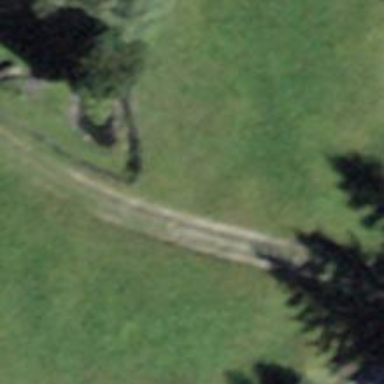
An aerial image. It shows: Track with grade5 tracktype.